Question: '''
public List<double> GoogleGeoCode(string address)
{
address = "Stockholm";
string url = "http://maps.googleapis.com/maps/api/geocode/json?sensor=true&address=";
dynamic googleResults = new Uri(url + address).GetDynamicJsonObject();
var cordinates = new List<double>();
foreach (var result in googleResults.results)
{
cordinates.Add(result.geometry.location.lng);
cordinates.Add(result.geometry.location.lat);
}
return cordinates;
}
'''
Now, I want two use the values in the list in my Ajax:
'''
$(function() {
$('#ajax').click(function() {
$.ajax({
url: '@Url.Action("GoogleGeoCode", "Home")',
context: document.body
})
.done(function(serverdata) {
data = serverdata;
$.each(data, function(i, item) {
var marker = new google.maps.Marker({
'position': new google.maps.LatLng(item[0], item.GeoLat[1]), <-- I thought Item would contain my list and I could use its index
'map': map,
'title': item.PlaceName,
'Catch': item.Catch
});
});
});
});
'''
Im a beginner with Ajax i would really appreciate a step by step explanation on how it works if someone got the time. Thanks!
Updat:
New class:
'''
public class LongLatModel
{
public double Latitude { get; set; }
public double Longitude { get; set; }
}
'''
Controller:
'''
public LongLatModel GoogleGeoCode(string address)
{
address = "Stockholm";
string url = "http://maps.googleapis.com/maps/api/geocode/json?sensor=true&address=";
dynamic googleResults = new Uri(url + address).GetDynamicJsonObject();
var cordinates = new List<double>();
var longlat = new LongLatModel();
foreach (var result in googleResults.results)
{
longlat.Latitude = result.geometry.location.lng;
longlat.Longitude = result.geometry.location.lat;
}
return longlat;
}
'''
Ajax:
'''
$(function() {
$('#ajax').click(function() {
$.ajax({
// in a real scenario, use data-attrs on the html
// rather than linking directly to the url
url: '@Url.Action("GoogleGeoCode", "Home")',
context: document.body
})
.done(function(serverdata) {
data = serverdata;
$.each(data, function(i, item) {
var marker = new google.maps.Marker({
'position': new google.maps.LatLng(data.longitude, data.latitude),
'map': map,
'title': item.PlaceName,
'Catch': item.Catch
});
});
});
});
'''
EDIT:
Ok, so I managed to get the right info into the AJAX (i think..)
However, I have trouble relising how to place these two values where they are supposed to be.

How can i loop throgh and place them in the right place?
$.each(data, function (i, item) {
var marker = new google.maps.Marker({
'position': new google.maps.LatLng(LONG, LAT),
});
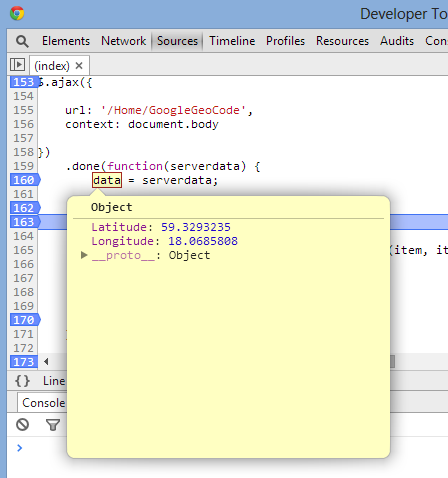
Answer: 1. In the C# method, you should create a data strucutre for LatLog, instead of returning a List<double> in the method. class LatLongModel
{
public double Latitude {get;set;}
public double Longitude{get;set;}
}
2. In JavaScript, in the done method, you can then check: data.Longitude; data.Latitude;
3. You also should add fail in the Ajax request in case the request fails. Check out this snippet: http://jsfiddle.net/JhWt4/
In the C# code you want to create and return a List
'''
public class GeoCodeResultModel
{
public double Latitude { get; set; }
public double Longitude { get; set; }
public string PlaceName { get; set; }
public string Catch { get; set; }
}
public List<GeoCodeResultModel> GoogleGeoCode(string address)
{
address = "Stockholm";
string url = "http://maps.googleapis.com/maps/api/geocode/json?sensor=true&address=";
dynamic googleResults = new Uri(url + address).GetDynamicJsonObject();
var locations = new List<GeoCodeResultModel>();
foreach (var result in googleResults.results)
{
locations.Add(new GeoCodeResultModel
{
Longitude = result.geometry.location.lng,
Latitude = result.geometry.location.lat,
PlaceName = 'TODO',
Catch = 'TODO'
}
}
return locations;
}
'''
For the JavaScript Code:
'''
$.each(data, function(i, item) {
var marker = new google.maps.Marker({
'position': new google.maps.LatLng(item.Latitude, item.Longitude),
'map': map,
'title': item.PlaceName,
'Catch': item.Catch
});
});
'''
This isn't tested code, it's to point you in the right direction.